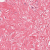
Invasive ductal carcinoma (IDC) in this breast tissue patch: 0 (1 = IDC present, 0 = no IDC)